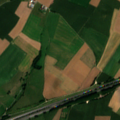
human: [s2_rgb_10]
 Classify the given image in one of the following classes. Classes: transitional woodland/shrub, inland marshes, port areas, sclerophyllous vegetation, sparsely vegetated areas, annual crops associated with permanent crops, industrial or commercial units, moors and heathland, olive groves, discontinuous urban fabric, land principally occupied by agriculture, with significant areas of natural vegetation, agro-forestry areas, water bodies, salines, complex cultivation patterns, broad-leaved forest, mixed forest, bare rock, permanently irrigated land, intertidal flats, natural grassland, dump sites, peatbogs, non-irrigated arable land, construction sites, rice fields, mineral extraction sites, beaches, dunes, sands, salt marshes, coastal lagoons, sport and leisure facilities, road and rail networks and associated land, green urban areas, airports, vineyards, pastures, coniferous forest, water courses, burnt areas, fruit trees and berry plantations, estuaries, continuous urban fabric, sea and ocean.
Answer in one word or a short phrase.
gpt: discontinuous urban fabric, road and rail networks and associated land, non-irrigated arable land, pastures